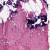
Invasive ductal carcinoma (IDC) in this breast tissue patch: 0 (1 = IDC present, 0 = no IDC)